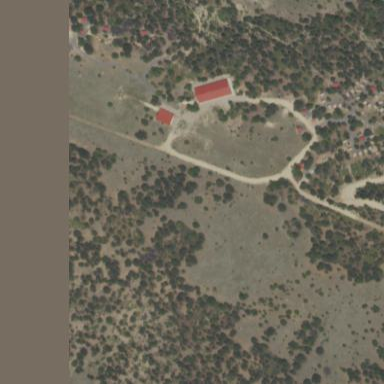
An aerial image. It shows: Summer camp located in leisure land.